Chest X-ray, PA view. Patient: 59 years old, sex F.
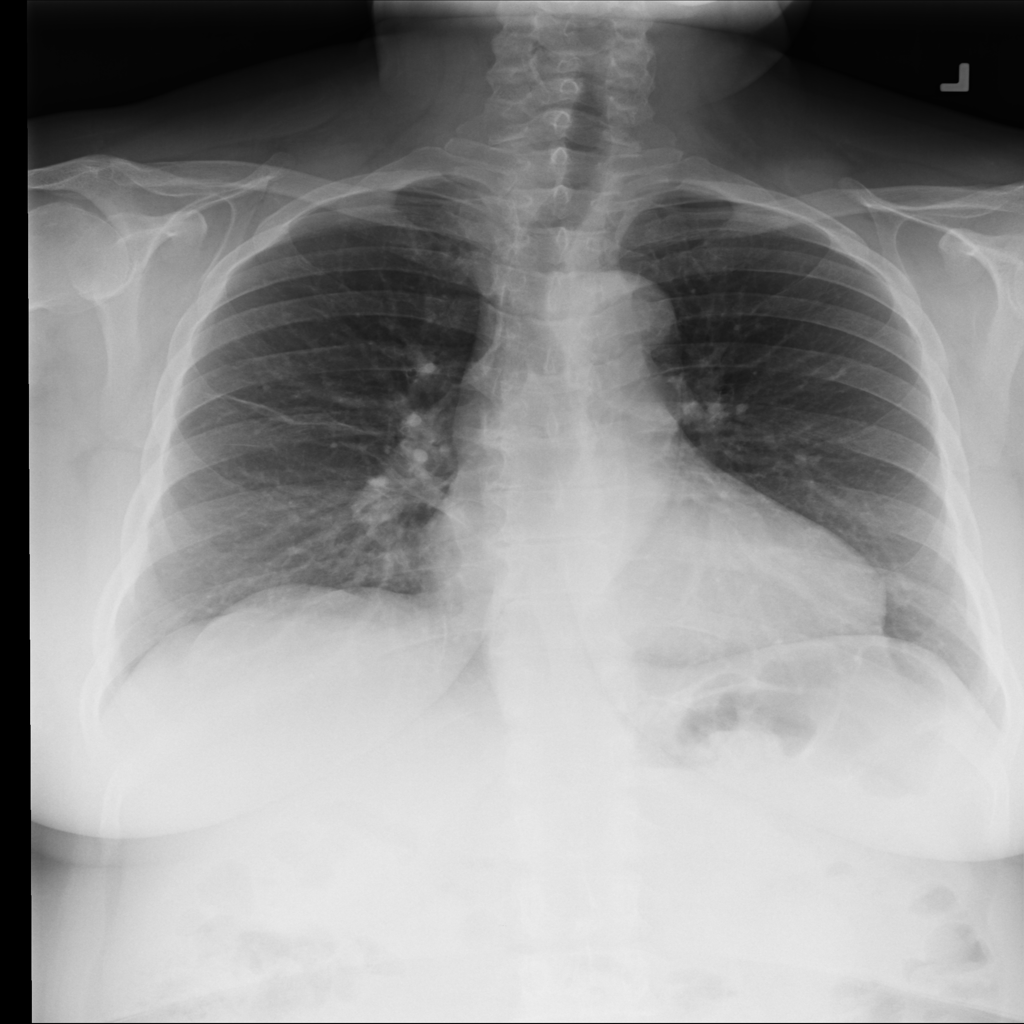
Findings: Atelectasis, Mass